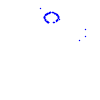
Particle: kaon